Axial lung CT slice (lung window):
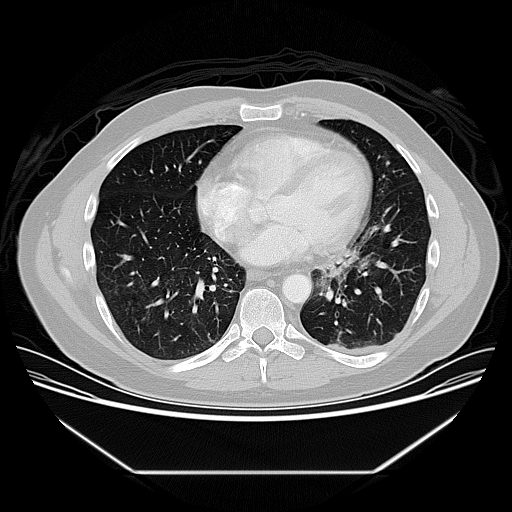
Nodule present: no